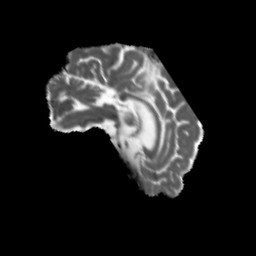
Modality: MD
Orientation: sagittal
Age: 53
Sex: male
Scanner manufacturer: siemens
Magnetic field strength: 3 T
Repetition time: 5.47 s
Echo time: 0.0854 s